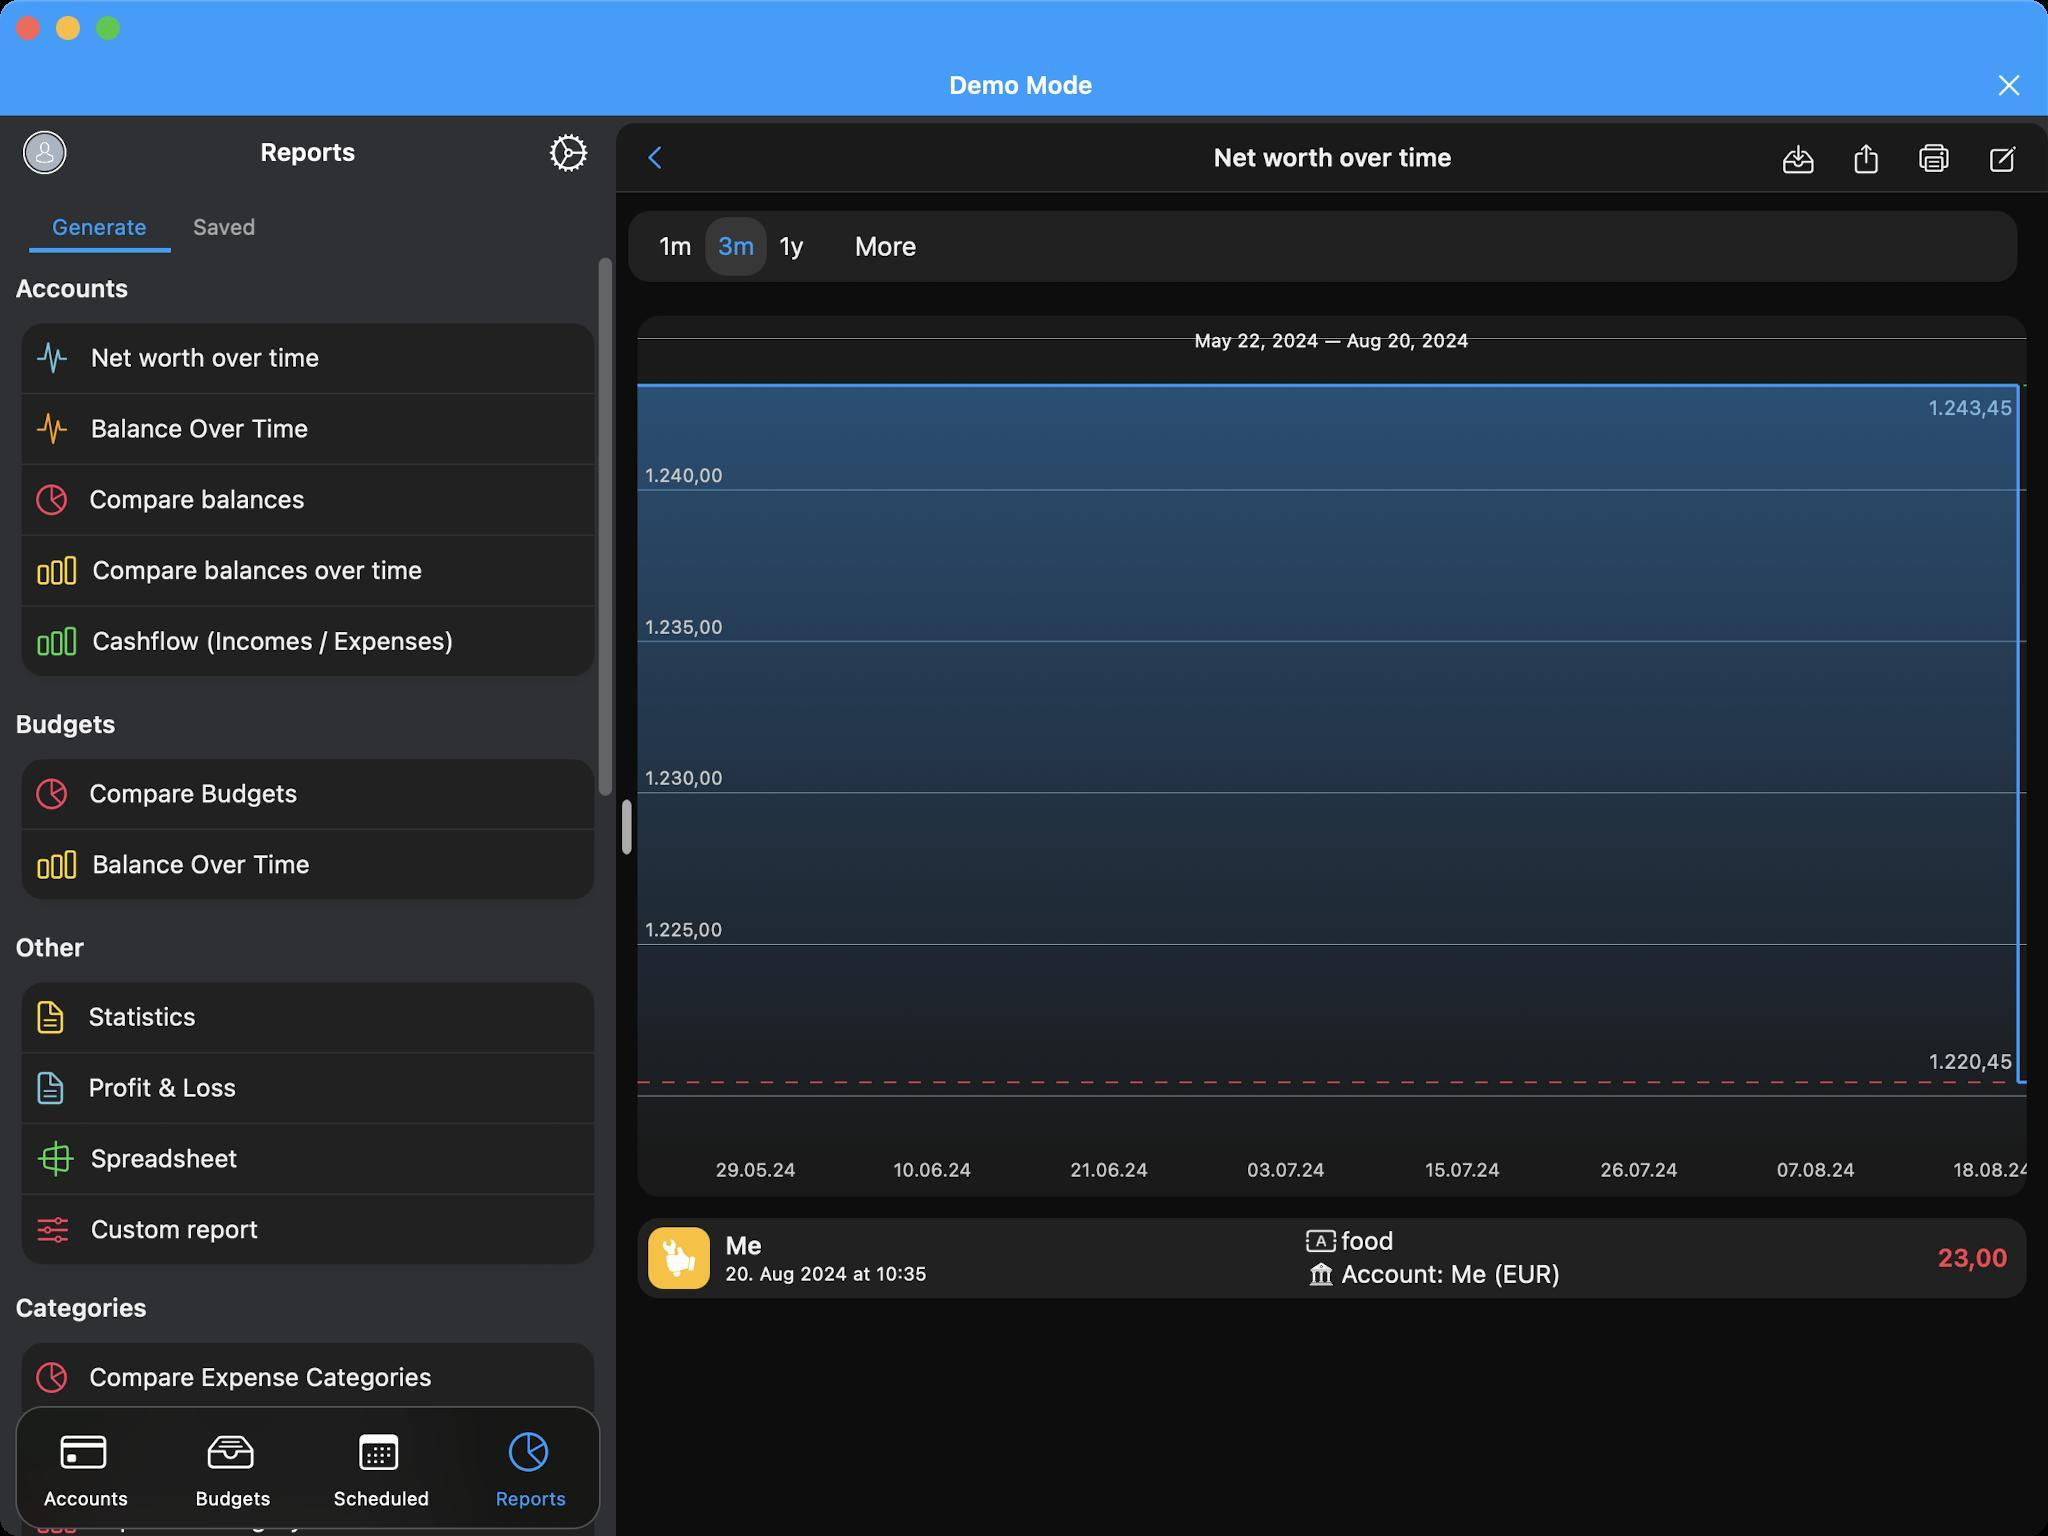
Accessibility tree:
{"name": "MoneyWiz", "role": "AXWindow", "description": null, "role_description": "standard window", "value": null, "position": "352.00;95.00", "size": "1024;768", "children": [{"name": null, "role": "AXGroup", "description": null, "role_description": "group", "value": null, "position": "0.00;0.00", "size": "1024;768", "children": [{"name": null, "role": "AXGroup", "description": null, "role_description": "group", "value": null, "position": "0.00;0.00", "size": "1024;768", "children": [{"name": null, "role": "AXGroup", "description": null, "role_description": "group", "value": null, "position": "0.00;0.00", "size": "1024;768", "children": [{"name": null, "role": "AXStaticText", "description": "Demo Mode", "role_description": "text", "value": null, "position": "159.77;34.65", "size": "701;16", "children": []}, {"name": null, "role": "AXButton", "description": "Close", "role_description": "button", "value": null, "position": "985.60;27.72", "size": "39;30", "children": []}, {"name": null, "role": "AXButton", "description": "avatar anonymous", "role_description": "button", "value": null, "position": "13.09;66.99", "size": "18;18", "children": []}, {"name": null, "role": "AXStaticText", "description": "Reports", "role_description": "text", "value": null, "position": "59.29;68.53", "size": "189;15", "children": []}, {"name": null, "role": "AXButton", "description": "settings", "role_description": "button", "value": null, "position": "273.35;65.45", "size": "22;22", "children": []}, {"name": null, "role": "AXGroup", "description": null, "role_description": "group", "value": null, "position": "308.00;57.75", "size": "716;711", "children": [{"name": null, "role": "AXButton", "description": "Back", "role_description": "button", "value": null, "position": "308.00;61.60", "size": "52;35", "children": []}, {"name": null, "role": "AXStaticText", "description": "Net worth over time", "role_description": "text", "value": null, "position": "606.76;61.60", "size": "119;35", "children": []}, {"name": null, "role": "AXGroup", "description": null, "role_description": "group", "value": null, "position": "882.42;61.60", "size": "136;35", "children": [{"name": null, "role": "AXButton", "description": "inbox", "role_description": "button", "value": null, "position": "882.42;61.60", "size": "34;35", "children": []}, {"name": null, "role": "AXButton", "description": "Share", "role_description": "button", "value": null, "position": "916.30;61.60", "size": "34;35", "children": []}, {"name": null, "role": "AXButton", "description": "print", "role_description": "button", "value": null, "position": "950.18;61.60", "size": "34;35", "children": []}, {"name": null, "role": "AXButton", "description": "compose", "role_description": "button", "value": null, "position": "984.06;61.60", "size": "34;35", "children": []}]}, {"name": null, "role": "AXGroup", "description": null, "role_description": "table", "value": null, "position": "308.00;96.25", "size": "716;672", "children": [{"name": null, "role": "AXGroup", "description": null, "role_description": "group", "value": null, "position": "314.16;105.49", "size": "160;35", "children": [{"name": null, "role": "AXGroup", "description": null, "role_description": "group", "value": null, "position": "323.40;108.57", "size": "85;29", "children": [{"name": null, "role": "AXButton", "description": "1m", "role_description": "button", "value": null, "position": "323.40;108.57", "size": "29;29", "children": []}, {"name": null, "role": "AXButton", "description": "3m", "role_description": "button", "value": null, "position": "352.66;108.57", "size": "31;29", "children": []}, {"name": null, "role": "AXButton", "description": "1y", "role_description": "button", "value": null, "position": "383.46;108.57", "size": "25;29", "children": []}]}, {"name": null, "role": "AXButton", "description": "More", "role_description": "button", "value": null, "position": "421.19;108.57", "size": "44;29", "children": []}]}, {"name": null, "role": "AXStaticText", "description": "May 22, 2024 — Aug 20, 2024", "role_description": "text", "value": null, "position": "308.00;158.62", "size": "716;23", "children": []}, {"name": null, "role": "AXHeading", "description": "May 22, 2024 — Aug 20, 2024. 1 dataset. Merged accounts", "role_description": "heading", "value": null, "position": "318.78;157.85", "size": "695;440", "children": []}, {"name": null, "role": "AXGroup", "description": null, "role_description": "group", "value": "", "position": "308.00;609.07", "size": "716;40", "children": [{"name": null, "role": "AXStaticText", "description": "Me, food, 20. Aug 2024 at 10:35, Account: Me (EUR), 23,00", "role_description": "text", "value": "", "position": "308.00;609.07", "size": "716;40", "children": []}, {"name": null, "role": "AXButton", "description": null, "role_description": "button", "value": null, "position": "324.17;609.07", "size": "31;40", "children": []}]}]}, {"name": null, "role": "AXButton", "description": null, "role_description": "button", "value": null, "position": "308.00;386.54", "size": "19;54", "children": []}, {"name": null, "role": "AXButton", "description": null, "role_description": "button", "value": null, "position": "311.08;399.63", "size": "5;28", "children": []}]}, {"name": null, "role": "AXButton", "description": "Generate", "role_description": "button", "value": null, "position": "14.63;100.10", "size": "71;26", "children": []}, {"name": null, "role": "AXButton", "description": "Saved", "role_description": "button", "value": null, "position": "85.19;100.10", "size": "55;26", "children": []}, {"name": null, "role": "AXStaticText", "description": "Accounts", "role_description": "text", "value": null, "position": "7.70;127.05", "size": "293;35", "children": []}, {"name": null, "role": "AXButton", "description": "Net worth over time", "role_description": "button", "value": null, "position": "10.78;161.70", "size": "286;35", "children": []}, {"name": null, "role": "AXButton", "description": "Balance Over Time", "role_description": "button", "value": null, "position": "10.78;197.12", "size": "286;35", "children": []}, {"name": null, "role": "AXButton", "description": "Compare balances", "role_description": "button", "value": null, "position": "10.78;232.54", "size": "286;35", "children": []}, {"name": null, "role": "AXButton", "description": "Compare balances over time", "role_description": "button", "value": null, "position": "10.78;267.96", "size": "286;35", "children": []}, {"name": null, "role": "AXButton", "description": "Cashflow (Incomes / Expenses)", "role_description": "button", "value": null, "position": "10.78;303.38", "size": "286;35", "children": []}, {"name": null, "role": "AXStaticText", "description": "Budgets", "role_description": "text", "value": null, "position": "7.70;344.96", "size": "293;35", "children": []}, {"name": null, "role": "AXButton", "description": "Compare Budgets", "role_description": "button", "value": null, "position": "10.78;379.61", "size": "286;35", "children": []}, {"name": null, "role": "AXButton", "description": "Balance Over Time", "role_description": "button", "value": null, "position": "10.78;415.03", "size": "286;35", "children": []}, {"name": null, "role": "AXStaticText", "description": "Other", "role_description": "text", "value": null, "position": "7.70;456.61", "size": "293;35", "children": []}, {"name": null, "role": "AXButton", "description": "Statistics", "role_description": "button", "value": null, "position": "10.78;491.26", "size": "286;35", "children": []}, {"name": null, "role": "AXButton", "description": "Profit & Loss", "role_description": "button", "value": null, "position": "10.78;526.68", "size": "286;35", "children": []}, {"name": null, "role": "AXButton", "description": "Spreadsheet", "role_description": "button", "value": null, "position": "10.78;562.10", "size": "286;35", "children": []}, {"name": null, "role": "AXButton", "description": "Custom report", "role_description": "button", "value": null, "position": "10.78;597.52", "size": "286;35", "children": []}, {"name": null, "role": "AXStaticText", "description": "Categories", "role_description": "text", "value": null, "position": "7.70;636.79", "size": "293;35", "children": []}, {"name": null, "role": "AXButton", "description": "Compare Expense Categories", "role_description": "button", "value": null, "position": "10.78;671.44", "size": "286;35", "children": []}, {"name": null, "role": "AXButton", "description": "Compare Income Categories", "role_description": "button", "value": null, "position": "10.78;706.86", "size": "286;35", "children": []}, {"name": null, "role": "AXButton", "description": "Expense Category Over Time", "role_description": "button", "value": null, "position": "10.78;742.28", "size": "286;35", "children": []}, {"name": null, "role": "AXButton", "description": "Income Category Over Time", "role_description": "button", "value": null, "position": "10.78;777.70", "size": "286;35", "children": []}, {"name": null, "role": "AXButton", "description": "Breakdown Expenses Over Time", "role_description": "button", "value": null, "position": "10.78;813.12", "size": "286;35", "children": []}, {"name": null, "role": "AXButton", "description": "Breakdown Incomes Over Time", "role_description": "button", "value": null, "position": "10.78;848.54", "size": "286;35", "children": []}, {"name": null, "role": "AXStaticText", "description": "Payees", "role_description": "text", "value": null, "position": "7.70;889.35", "size": "293;35", "children": []}, {"name": null, "role": "AXButton", "description": "Compare Expense Payees", "role_description": "button", "value": null, "position": "10.78;924.00", "size": "286;35", "children": []}, {"name": null, "role": "AXButton", "description": "Compare Income Payees", "role_description": "button", "value": null, "position": "10.78;959.42", "size": "286;35", "children": []}, {"name": null, "role": "AXButton", "description": "Expense Payee Over Time", "role_description": "button", "value": null, "position": "10.78;994.84", "size": "286;35", "children": []}, {"name": null, "role": "AXButton", "description": "Income Payee Over Time", "role_description": "button", "value": null, "position": "10.78;1030.26", "size": "286;35", "children": []}, {"name": null, "role": "AXButton", "description": "Breakdown Expenses Over Time", "role_description": "button", "value": null, "position": "10.78;1065.68", "size": "286;35", "children": []}, {"name": null, "role": "AXButton", "description": "Breakdown Incomes Over Time", "role_description": "button", "value": null, "position": "10.78;1101.10", "size": "286;35", "children": []}, {"name": null, "role": "AXStaticText", "description": "Tags", "role_description": "text", "value": null, "position": "7.70;1141.91", "size": "293;35", "children": []}, {"name": null, "role": "AXButton", "description": "Compare Expense Tags", "role_description": "button", "value": null, "position": "10.78;1176.56", "size": "286;35", "children": []}, {"name": null, "role": "AXButton", "description": "Compare Income Tags", "role_description": "button", "value": null, "position": "10.78;1211.98", "size": "286;35", "children": []}, {"name": null, "role": "AXButton", "description": "Expense Tag Over Time", "role_description": "button", "value": null, "position": "10.78;1247.40", "size": "286;35", "children": []}, {"name": null, "role": "AXButton", "description": "Income Tag Over Time", "role_description": "button", "value": null, "position": "10.78;1282.82", "size": "286;35", "children": []}, {"name": null, "role": "AXButton", "description": "Breakdown Expenses Over Time", "role_description": "button", "value": null, "position": "10.78;1318.24", "size": "286;35", "children": []}, {"name": null, "role": "AXButton", "description": "Breakdown Incomes Over Time", "role_description": "button", "value": null, "position": "10.78;1353.66", "size": "286;35", "children": []}, {"name": null, "role": "AXStaticText", "description": "Spreadsheets", "role_description": "text", "value": null, "position": "7.70;1394.47", "size": "293;35", "children": []}, {"name": null, "role": "AXButton", "description": "Breakdown Payees Over Categories", "role_description": "button", "value": null, "position": "10.78;1429.12", "size": "286;35", "children": []}, {"name": null, "role": "AXButton", "description": "Breakdown Categories Over Tags", "role_description": "button", "value": null, "position": "10.78;1464.54", "size": "286;35", "children": []}, {"name": null, "role": "AXButton", "description": "Breakdown Payees Over Tags", "role_description": "button", "value": null, "position": "10.78;1499.96", "size": "286;35", "children": []}, {"name": null, "role": "AXButton", "description": null, "role_description": "button", "value": null, "position": "8.47;703.01", "size": "69;62", "children": []}, {"name": null, "role": "AXButton", "description": "card", "role_description": "button", "value": null, "position": "8.47;710.71", "size": "69;31", "children": []}, {"name": null, "role": "AXButton", "description": null, "role_description": "button", "value": null, "position": "77.00;703.01", "size": "69;62", "children": []}, {"name": null, "role": "AXButton", "description": "Inbox Full", "role_description": "button", "value": null, "position": "82.00;710.71", "size": "69;31", "children": []}, {"name": null, "role": "AXButton", "description": null, "role_description": "button", "value": null, "position": "146.30;703.01", "size": "69;62", "children": []}, {"name": null, "role": "AXButton", "description": "calendar", "role_description": "button", "value": null, "position": "156.31;710.71", "size": "69;31", "children": []}, {"name": null, "role": "AXButton", "description": null, "role_description": "button", "value": null, "position": "215.60;703.01", "size": "69;62", "children": []}, {"name": null, "role": "AXButton", "description": "chart pie", "role_description": "button", "value": null, "position": "231.00;710.71", "size": "69;31", "children": []}, {"name": null, "role": "AXStaticText", "description": "Accounts", "role_description": "text", "value": null, "position": "8.47;741.51", "size": "69;15", "children": []}, {"name": null, "role": "AXStaticText", "description": "Budgets", "role_description": "text", "value": null, "position": "82.00;741.51", "size": "69;15", "children": []}, {"name": null, "role": "AXStaticText", "description": "Scheduled", "role_description": "text", "value": null, "position": "156.31;741.51", "size": "69;15", "children": []}, {"name": null, "role": "AXStaticText", "description": "Reports", "role_description": "text", "value": null, "position": "231.00;741.51", "size": "69;15", "children": []}]}]}]}, {"name": null, "role": "AXButton", "description": null, "role_description": "close button", "value": null, "position": "7.00;6.00", "size": "14;16", "children": []}, {"name": null, "role": "AXButton", "description": null, "role_description": "full screen button", "value": null, "position": "47.00;6.00", "size": "14;16", "children": [{"name": null, "role": "AXGroup", "description": null, "role_description": "group", "value": null, "position": "47.00;6.00", "size": "14;16", "children": [{"name": null, "role": "AXGroup", "description": null, "role_description": "group", "value": null, "position": "47.00;6.00", "size": "14;16", "children": []}]}]}, {"name": null, "role": "AXButton", "description": null, "role_description": "minimize button", "value": null, "position": "27.00;6.00", "size": "14;16", "children": []}]}